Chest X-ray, PA view. Patient: 37 years old, sex M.
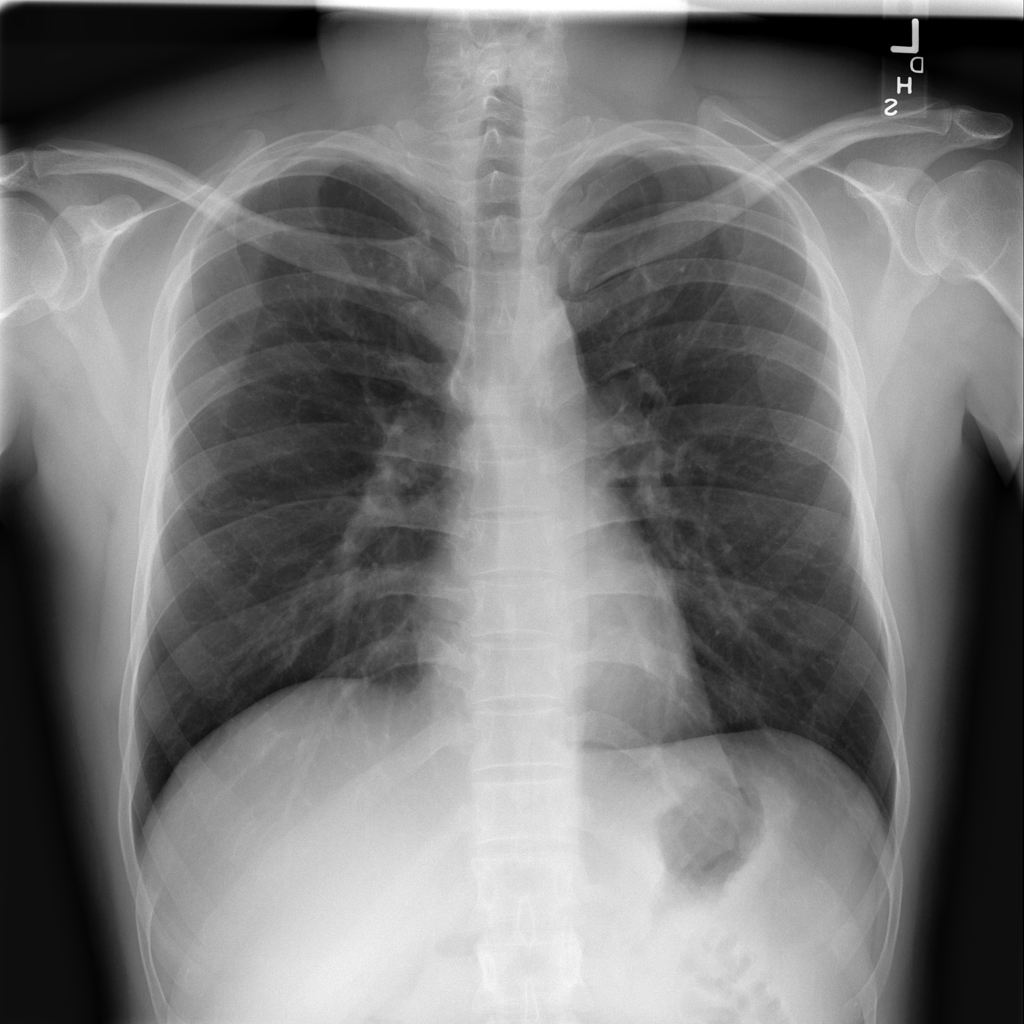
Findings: No Finding